Field crop: maize
Growth stage: 2
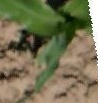
Species: maize